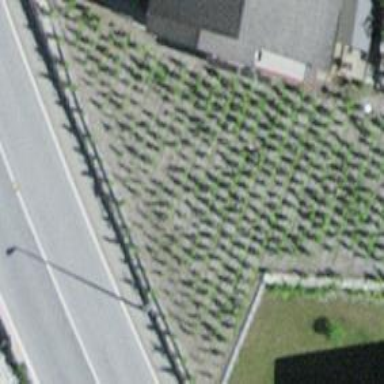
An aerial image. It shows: Vineyard with grape crops.